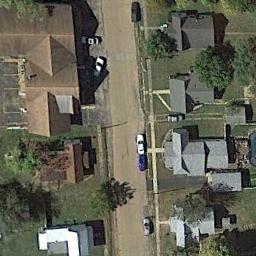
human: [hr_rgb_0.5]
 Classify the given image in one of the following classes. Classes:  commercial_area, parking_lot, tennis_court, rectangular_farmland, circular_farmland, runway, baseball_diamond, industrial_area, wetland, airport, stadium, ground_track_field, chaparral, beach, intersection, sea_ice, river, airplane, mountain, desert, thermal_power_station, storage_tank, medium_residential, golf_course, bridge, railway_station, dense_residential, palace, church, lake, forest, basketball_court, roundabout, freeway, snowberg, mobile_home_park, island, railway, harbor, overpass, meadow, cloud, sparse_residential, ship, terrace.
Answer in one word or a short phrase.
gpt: medium_residential